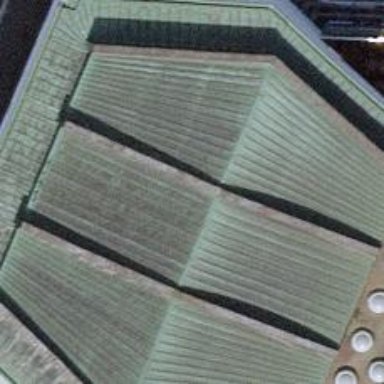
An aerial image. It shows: Roof support.